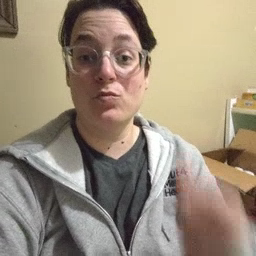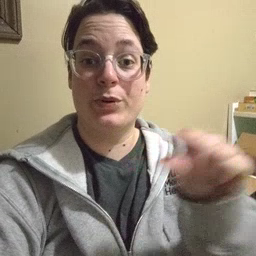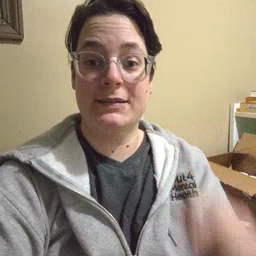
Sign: green